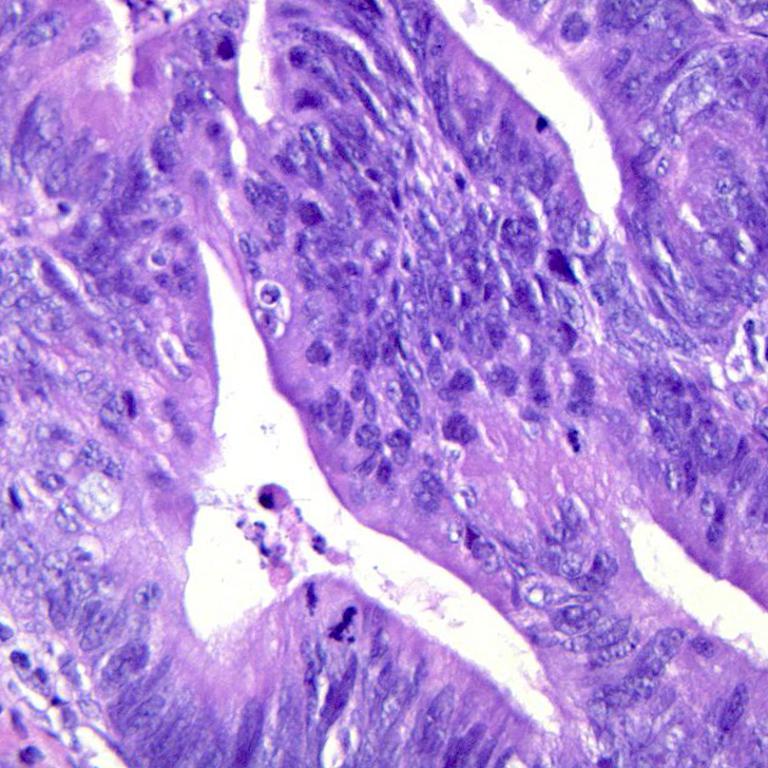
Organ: colon
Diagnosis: adenocarcinomas